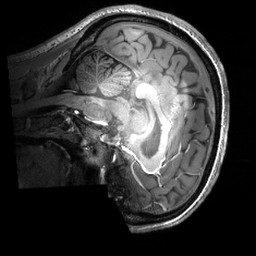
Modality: T1w
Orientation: sagittal
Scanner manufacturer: philips
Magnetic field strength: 7 T
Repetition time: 0.008 s
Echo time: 0.001974 s